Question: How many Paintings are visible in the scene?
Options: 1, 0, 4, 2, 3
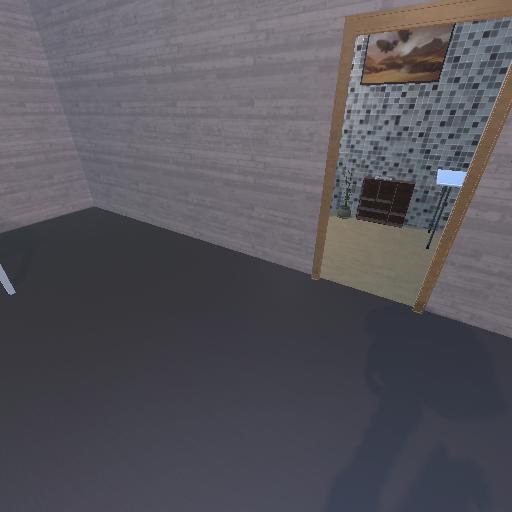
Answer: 1